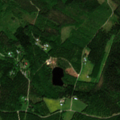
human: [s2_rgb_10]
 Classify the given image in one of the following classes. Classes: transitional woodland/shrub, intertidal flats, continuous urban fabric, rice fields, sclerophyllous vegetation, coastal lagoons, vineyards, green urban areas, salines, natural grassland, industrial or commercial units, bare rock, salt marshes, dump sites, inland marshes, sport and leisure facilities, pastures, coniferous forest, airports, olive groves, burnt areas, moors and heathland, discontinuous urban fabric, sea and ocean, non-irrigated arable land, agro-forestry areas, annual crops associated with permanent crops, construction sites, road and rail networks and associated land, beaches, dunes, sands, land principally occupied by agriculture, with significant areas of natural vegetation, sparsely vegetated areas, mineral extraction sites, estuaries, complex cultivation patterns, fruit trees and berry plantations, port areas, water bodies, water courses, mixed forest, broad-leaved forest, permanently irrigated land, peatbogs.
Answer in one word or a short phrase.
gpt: broad-leaved forest, coniferous forest, mixed forest